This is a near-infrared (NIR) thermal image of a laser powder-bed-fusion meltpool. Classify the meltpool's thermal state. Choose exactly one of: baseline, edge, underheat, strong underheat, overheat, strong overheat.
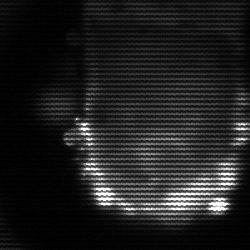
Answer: baseline